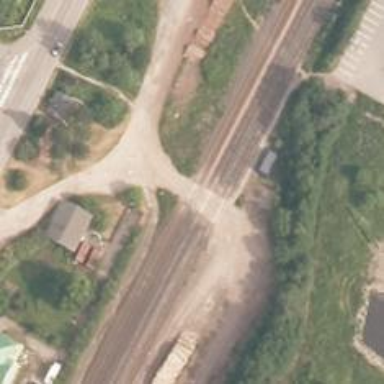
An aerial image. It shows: Crossing with saltire markings.